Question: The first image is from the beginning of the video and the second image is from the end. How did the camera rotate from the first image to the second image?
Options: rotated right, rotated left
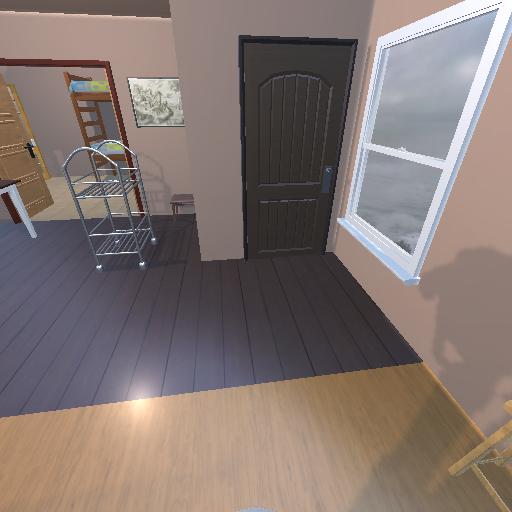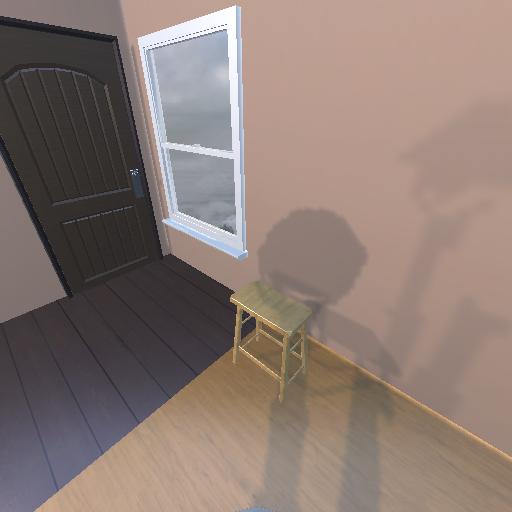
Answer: rotated right